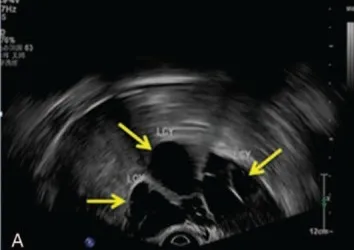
(A) Preoperative vaginal B-ultrasound. Yellow arrows identify multiple left accessory cysts.
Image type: radiology (ultrasound)